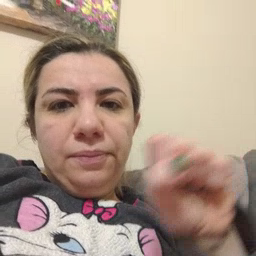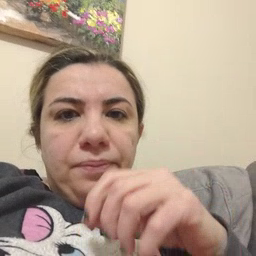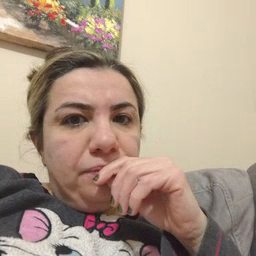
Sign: shoe